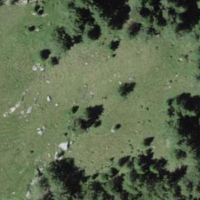
EUNIS habitat code: 26
Species observed at this site:
Anthus trivialis